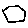
Label: hexagon